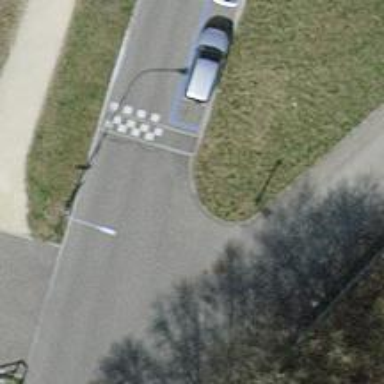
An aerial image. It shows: Bump for traffic calming.